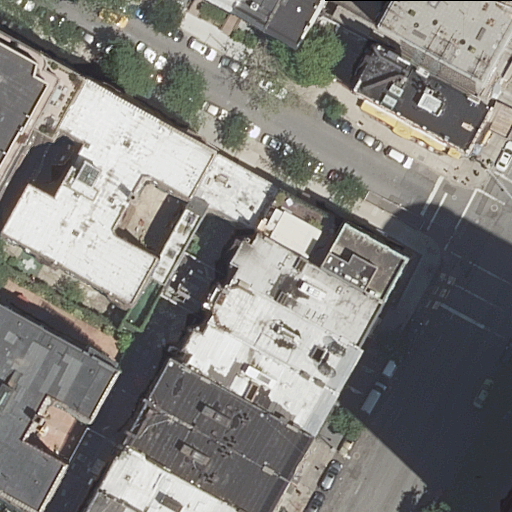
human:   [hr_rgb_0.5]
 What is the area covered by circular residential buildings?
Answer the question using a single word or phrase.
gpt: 0m2

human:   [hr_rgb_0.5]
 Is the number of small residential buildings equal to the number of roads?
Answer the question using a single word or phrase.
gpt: no

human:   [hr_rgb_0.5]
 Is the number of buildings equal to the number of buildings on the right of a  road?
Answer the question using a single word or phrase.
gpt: no

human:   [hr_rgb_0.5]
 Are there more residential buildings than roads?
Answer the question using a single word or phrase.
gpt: yes

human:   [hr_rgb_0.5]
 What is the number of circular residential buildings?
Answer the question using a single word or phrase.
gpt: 0

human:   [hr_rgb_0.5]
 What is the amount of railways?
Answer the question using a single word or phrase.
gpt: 0

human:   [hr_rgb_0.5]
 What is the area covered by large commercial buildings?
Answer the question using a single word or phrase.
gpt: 0m2

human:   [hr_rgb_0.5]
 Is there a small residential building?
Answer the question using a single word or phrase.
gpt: yes

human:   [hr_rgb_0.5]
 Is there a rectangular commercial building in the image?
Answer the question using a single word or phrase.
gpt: no

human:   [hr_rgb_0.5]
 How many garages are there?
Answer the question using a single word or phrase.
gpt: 0

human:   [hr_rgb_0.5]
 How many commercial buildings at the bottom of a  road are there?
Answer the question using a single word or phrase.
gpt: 0

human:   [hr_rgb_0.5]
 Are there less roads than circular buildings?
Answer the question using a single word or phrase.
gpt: no

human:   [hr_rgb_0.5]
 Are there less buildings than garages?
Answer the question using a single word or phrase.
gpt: no

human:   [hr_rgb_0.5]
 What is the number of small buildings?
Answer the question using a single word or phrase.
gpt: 6

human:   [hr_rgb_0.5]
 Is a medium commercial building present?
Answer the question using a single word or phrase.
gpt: no

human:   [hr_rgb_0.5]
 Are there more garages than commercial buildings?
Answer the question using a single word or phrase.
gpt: no

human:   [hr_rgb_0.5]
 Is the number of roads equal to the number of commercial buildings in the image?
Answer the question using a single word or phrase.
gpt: no

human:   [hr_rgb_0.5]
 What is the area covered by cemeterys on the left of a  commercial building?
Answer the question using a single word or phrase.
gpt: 0m2

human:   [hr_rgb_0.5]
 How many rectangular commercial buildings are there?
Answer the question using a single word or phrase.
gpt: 0

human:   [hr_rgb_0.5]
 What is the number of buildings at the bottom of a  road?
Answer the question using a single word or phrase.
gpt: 10

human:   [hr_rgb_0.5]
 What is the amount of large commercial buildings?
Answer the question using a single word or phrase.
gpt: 0

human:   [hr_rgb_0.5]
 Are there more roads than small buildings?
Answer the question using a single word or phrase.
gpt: yes

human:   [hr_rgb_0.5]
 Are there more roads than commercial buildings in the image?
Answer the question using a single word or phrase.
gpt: yes

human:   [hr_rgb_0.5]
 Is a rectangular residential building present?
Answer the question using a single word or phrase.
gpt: yes

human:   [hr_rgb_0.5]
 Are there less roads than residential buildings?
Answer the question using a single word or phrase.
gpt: yes

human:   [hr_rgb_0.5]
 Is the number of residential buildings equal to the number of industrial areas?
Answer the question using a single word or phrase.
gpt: no

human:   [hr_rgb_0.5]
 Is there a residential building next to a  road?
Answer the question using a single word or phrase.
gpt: yes

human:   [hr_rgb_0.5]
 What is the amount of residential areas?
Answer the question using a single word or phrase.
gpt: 0

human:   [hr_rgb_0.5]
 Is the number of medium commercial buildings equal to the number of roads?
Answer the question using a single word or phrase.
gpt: no

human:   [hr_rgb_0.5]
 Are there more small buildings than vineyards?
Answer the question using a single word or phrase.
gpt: yes

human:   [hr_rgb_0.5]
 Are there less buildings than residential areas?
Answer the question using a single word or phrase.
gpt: no

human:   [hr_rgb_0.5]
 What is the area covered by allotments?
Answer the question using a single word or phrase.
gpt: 0m2

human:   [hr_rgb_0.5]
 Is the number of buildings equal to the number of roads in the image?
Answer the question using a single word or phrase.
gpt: no

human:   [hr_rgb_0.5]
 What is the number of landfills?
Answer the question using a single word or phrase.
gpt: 0

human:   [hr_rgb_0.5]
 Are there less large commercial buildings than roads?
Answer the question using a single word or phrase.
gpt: yes

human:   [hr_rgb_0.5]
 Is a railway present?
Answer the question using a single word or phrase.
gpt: no

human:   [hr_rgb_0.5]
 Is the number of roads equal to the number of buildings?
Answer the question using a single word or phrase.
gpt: no